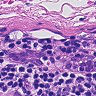
Metastatic tissue present: yes